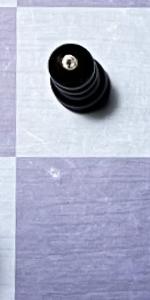
Label: Empty